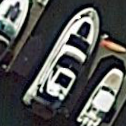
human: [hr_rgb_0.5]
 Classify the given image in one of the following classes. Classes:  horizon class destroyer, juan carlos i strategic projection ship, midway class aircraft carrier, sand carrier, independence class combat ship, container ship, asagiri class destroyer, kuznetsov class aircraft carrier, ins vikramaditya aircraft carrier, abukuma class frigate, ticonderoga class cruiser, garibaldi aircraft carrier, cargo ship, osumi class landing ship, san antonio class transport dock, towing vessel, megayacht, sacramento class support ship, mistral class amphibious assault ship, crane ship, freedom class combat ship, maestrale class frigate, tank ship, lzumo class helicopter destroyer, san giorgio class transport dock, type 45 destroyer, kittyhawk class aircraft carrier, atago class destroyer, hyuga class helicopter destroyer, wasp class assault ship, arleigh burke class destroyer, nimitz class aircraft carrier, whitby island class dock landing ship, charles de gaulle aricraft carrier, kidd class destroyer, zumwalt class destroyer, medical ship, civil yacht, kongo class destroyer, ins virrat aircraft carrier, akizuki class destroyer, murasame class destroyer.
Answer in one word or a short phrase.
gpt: Civil yacht